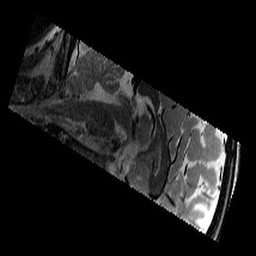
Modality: T2w
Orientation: sagittal
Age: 9
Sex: male
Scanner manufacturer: siemens
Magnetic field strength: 3 T
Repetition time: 9.23 s
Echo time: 0.067 s